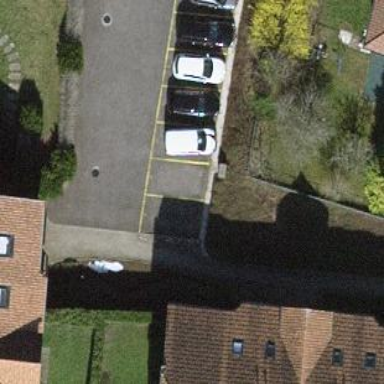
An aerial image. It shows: Parking area with surface.